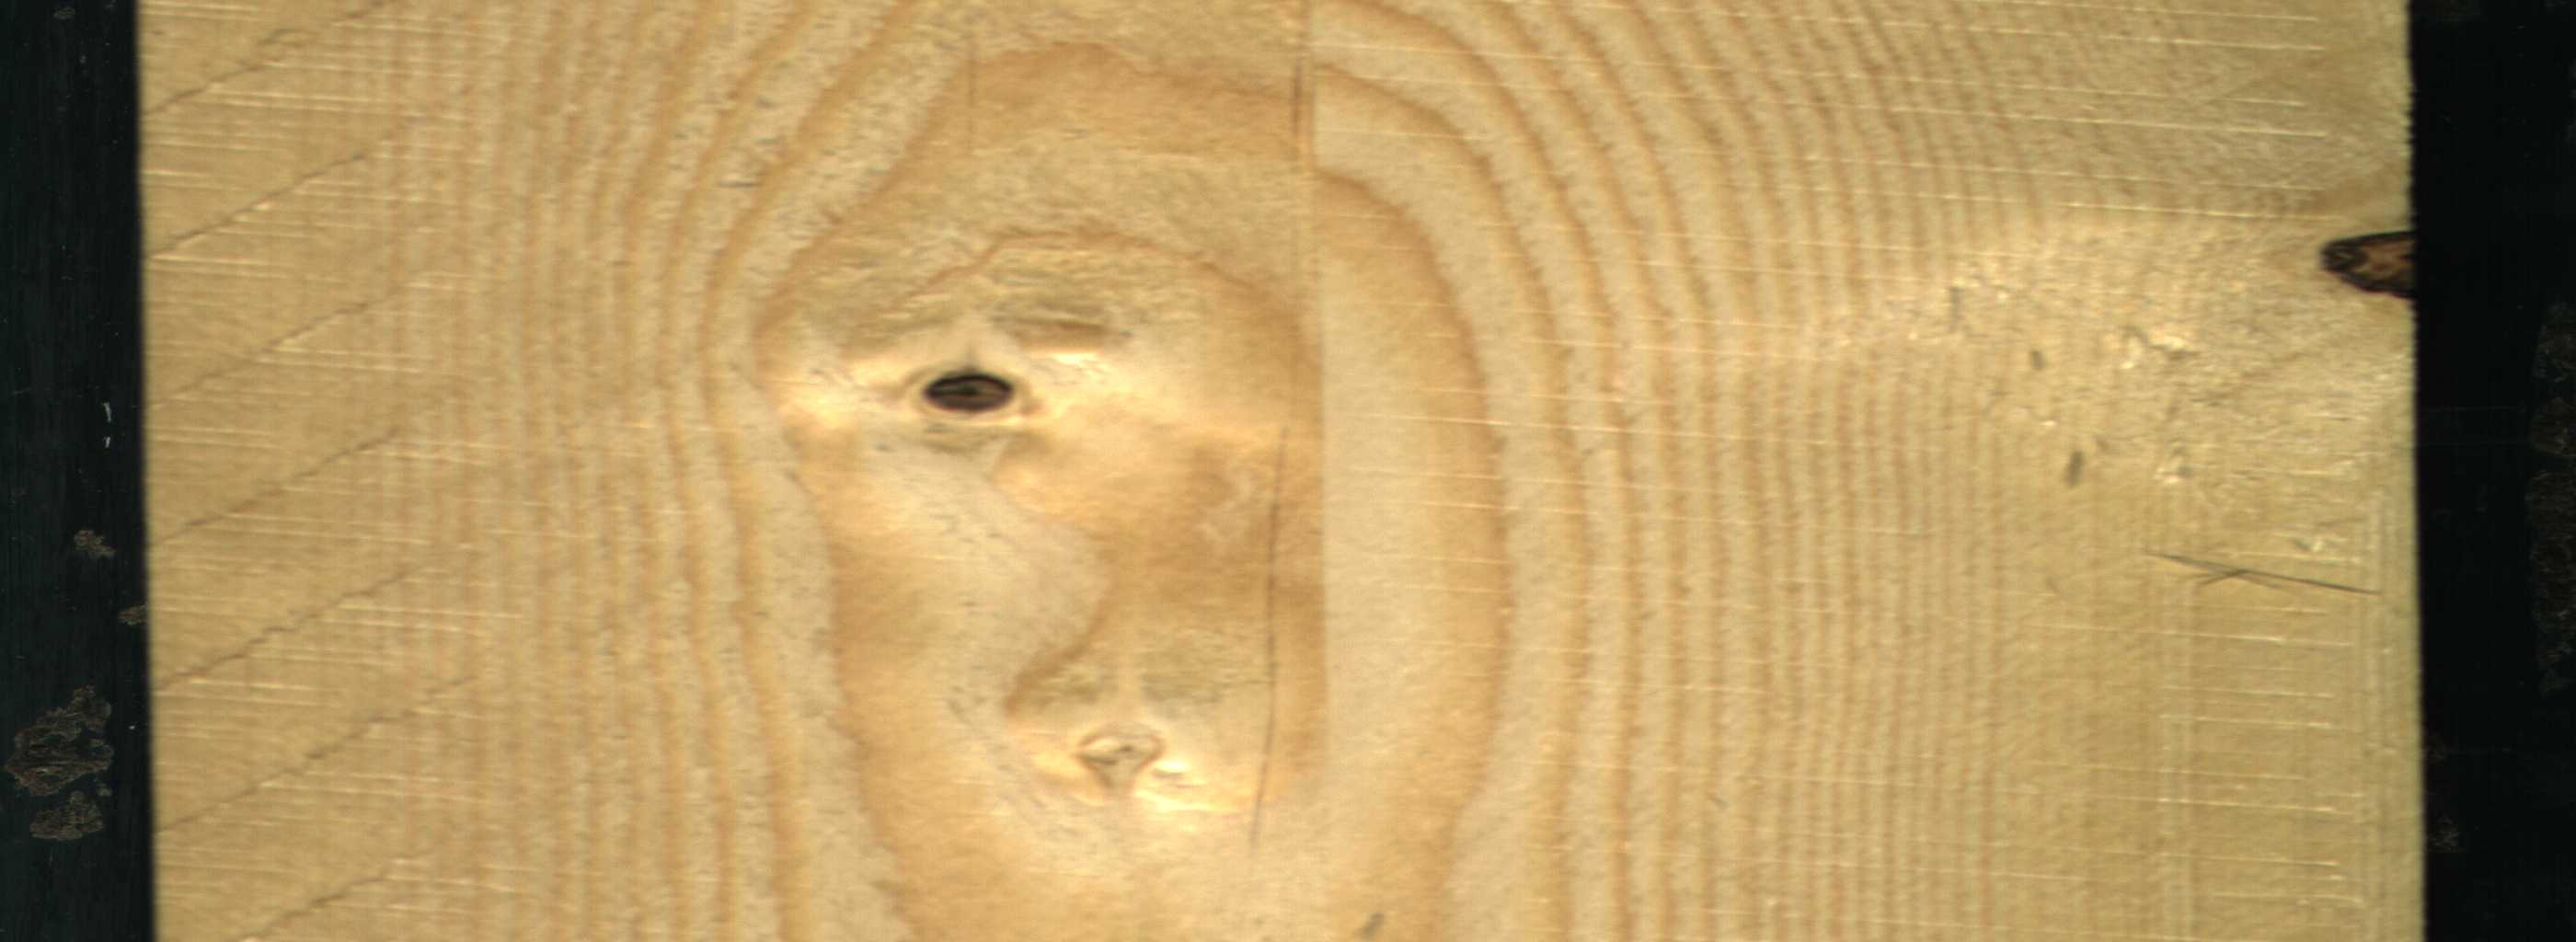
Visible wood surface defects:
Dead_Knot
Dead_Knot